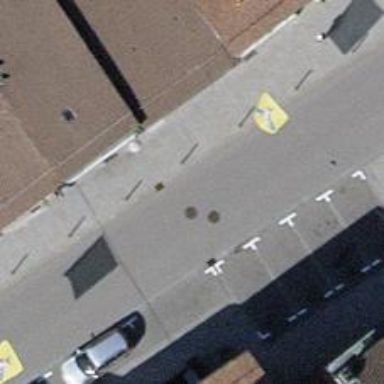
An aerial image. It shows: Bollard barrier.